Field crop: tomato
Growth stage: 1
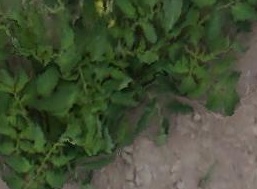
Species: tomato